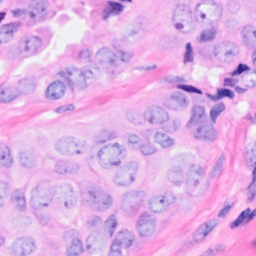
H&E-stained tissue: Breast